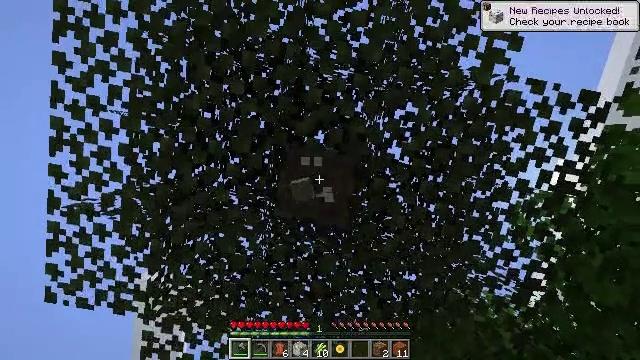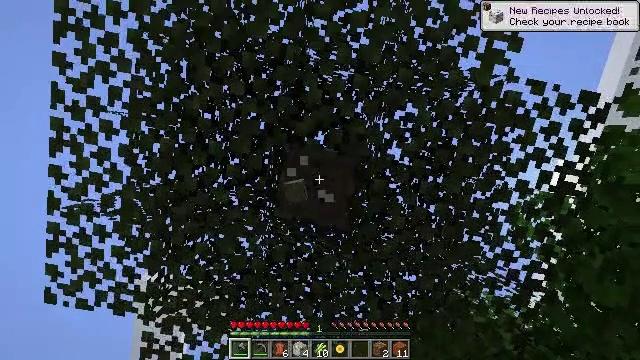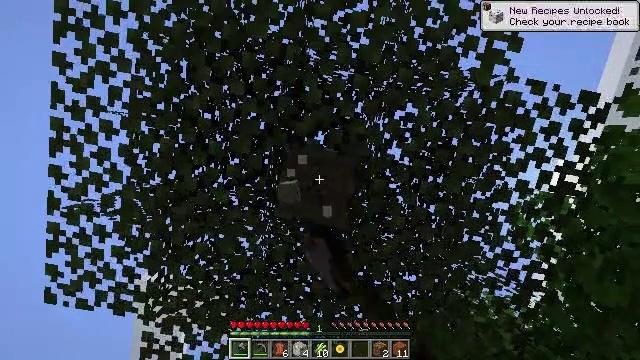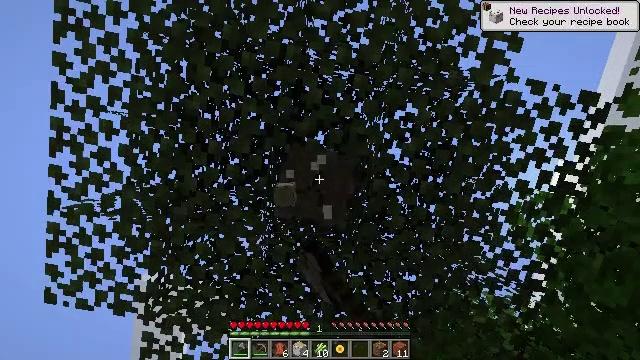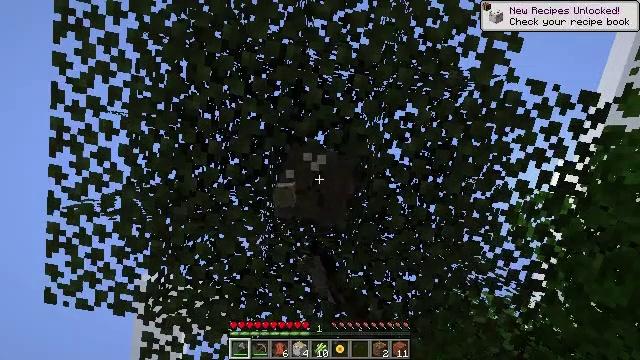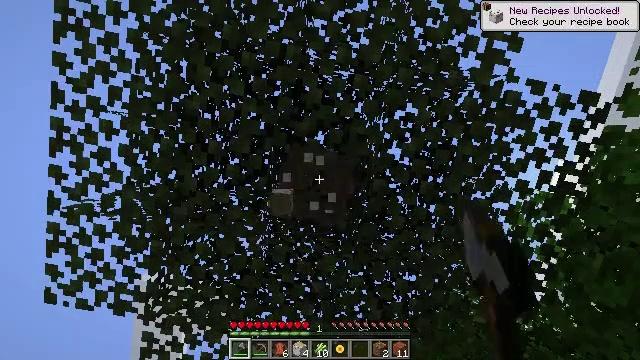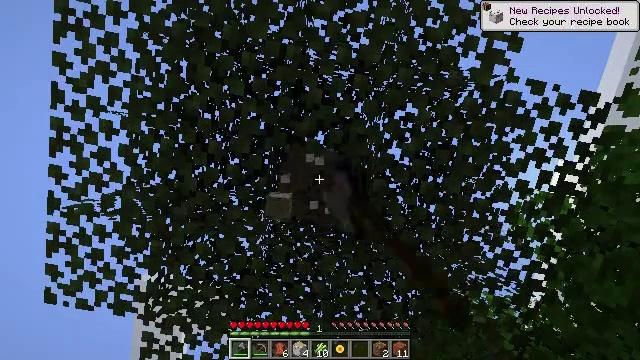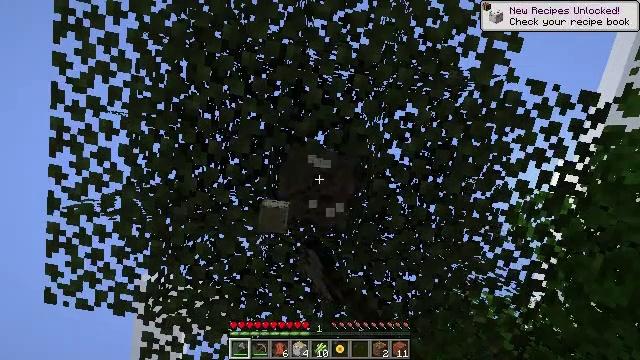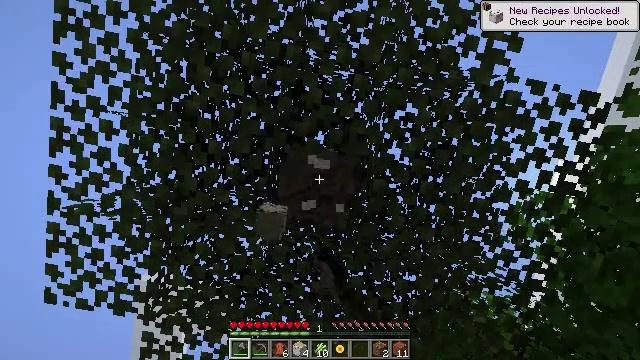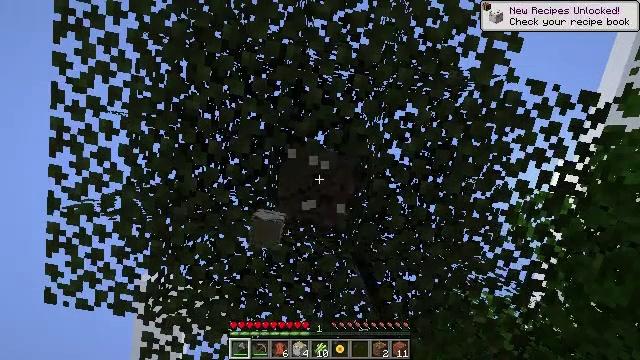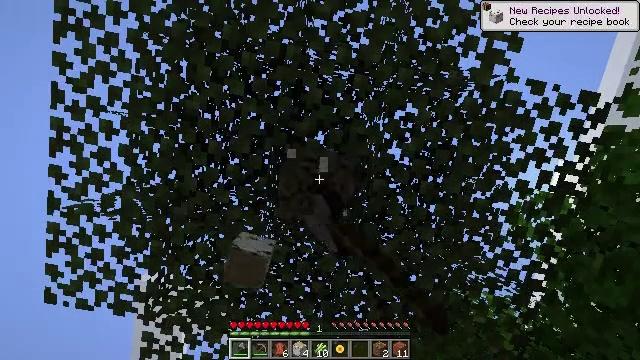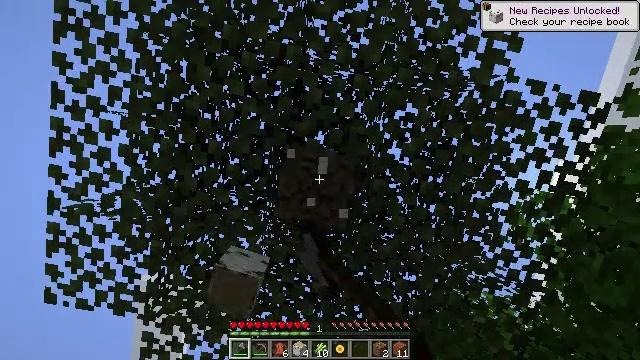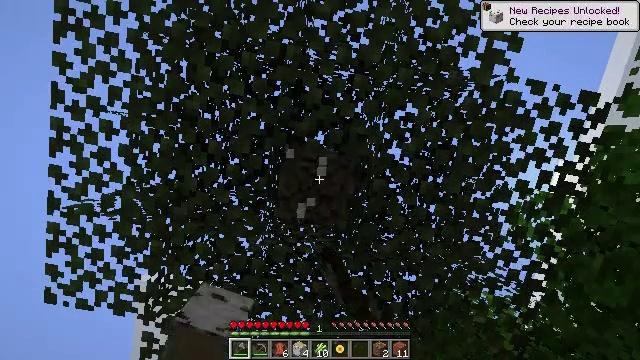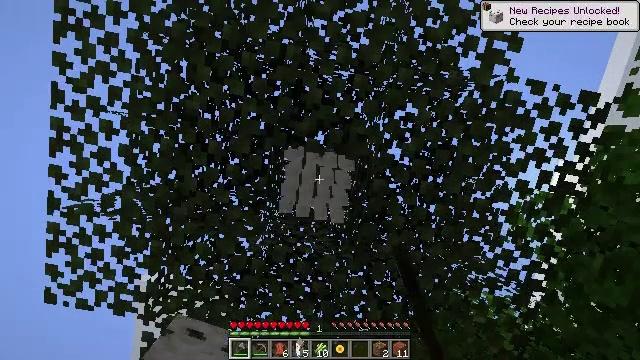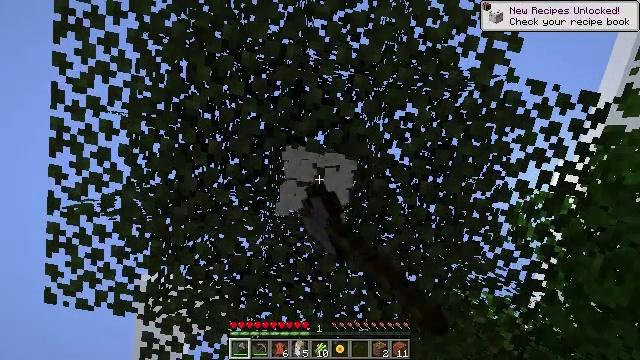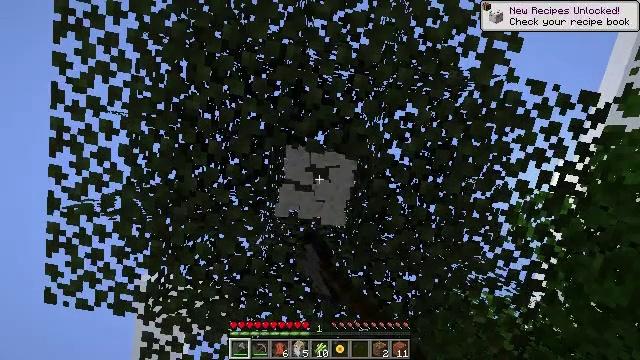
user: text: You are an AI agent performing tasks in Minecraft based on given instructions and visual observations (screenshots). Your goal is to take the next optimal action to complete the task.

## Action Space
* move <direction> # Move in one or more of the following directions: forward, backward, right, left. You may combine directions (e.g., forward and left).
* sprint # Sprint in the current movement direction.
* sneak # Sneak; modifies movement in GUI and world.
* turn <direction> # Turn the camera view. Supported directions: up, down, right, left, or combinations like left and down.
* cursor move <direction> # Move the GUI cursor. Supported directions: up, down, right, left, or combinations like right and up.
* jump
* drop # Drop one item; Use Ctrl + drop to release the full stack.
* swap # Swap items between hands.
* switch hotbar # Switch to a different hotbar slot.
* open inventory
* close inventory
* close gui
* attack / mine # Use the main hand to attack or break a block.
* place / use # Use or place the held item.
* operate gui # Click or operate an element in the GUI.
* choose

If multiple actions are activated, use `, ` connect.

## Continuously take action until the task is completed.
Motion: motion action
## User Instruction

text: Chop down the birch log.
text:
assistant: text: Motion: attack / mine
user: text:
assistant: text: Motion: attack / mine
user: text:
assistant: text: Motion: attack / mine
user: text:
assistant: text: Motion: attack / mine
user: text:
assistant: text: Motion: attack / mine
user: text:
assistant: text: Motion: attack / mine
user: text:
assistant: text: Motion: attack / mine
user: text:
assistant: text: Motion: attack / mine
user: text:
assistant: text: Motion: attack / mine
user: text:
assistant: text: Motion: attack / mine
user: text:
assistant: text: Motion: attack / mine
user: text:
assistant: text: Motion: attack / mine
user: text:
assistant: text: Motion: attack / mine
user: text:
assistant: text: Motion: attack / mine
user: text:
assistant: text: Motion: attack / mine
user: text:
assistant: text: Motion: attack / mine
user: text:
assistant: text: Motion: attack / mine
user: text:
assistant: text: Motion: attack / mine
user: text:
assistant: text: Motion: attack / mine
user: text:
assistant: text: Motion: attack / mine
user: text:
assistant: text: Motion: turn up, attack / mine
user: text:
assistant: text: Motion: attack / mine
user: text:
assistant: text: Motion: attack / mine
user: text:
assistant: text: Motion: attack / mine
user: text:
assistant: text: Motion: attack / mine
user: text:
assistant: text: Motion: attack / mine
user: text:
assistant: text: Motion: attack / mine
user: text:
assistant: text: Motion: attack / mine
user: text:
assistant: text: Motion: attack / mine
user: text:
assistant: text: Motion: attack / mine